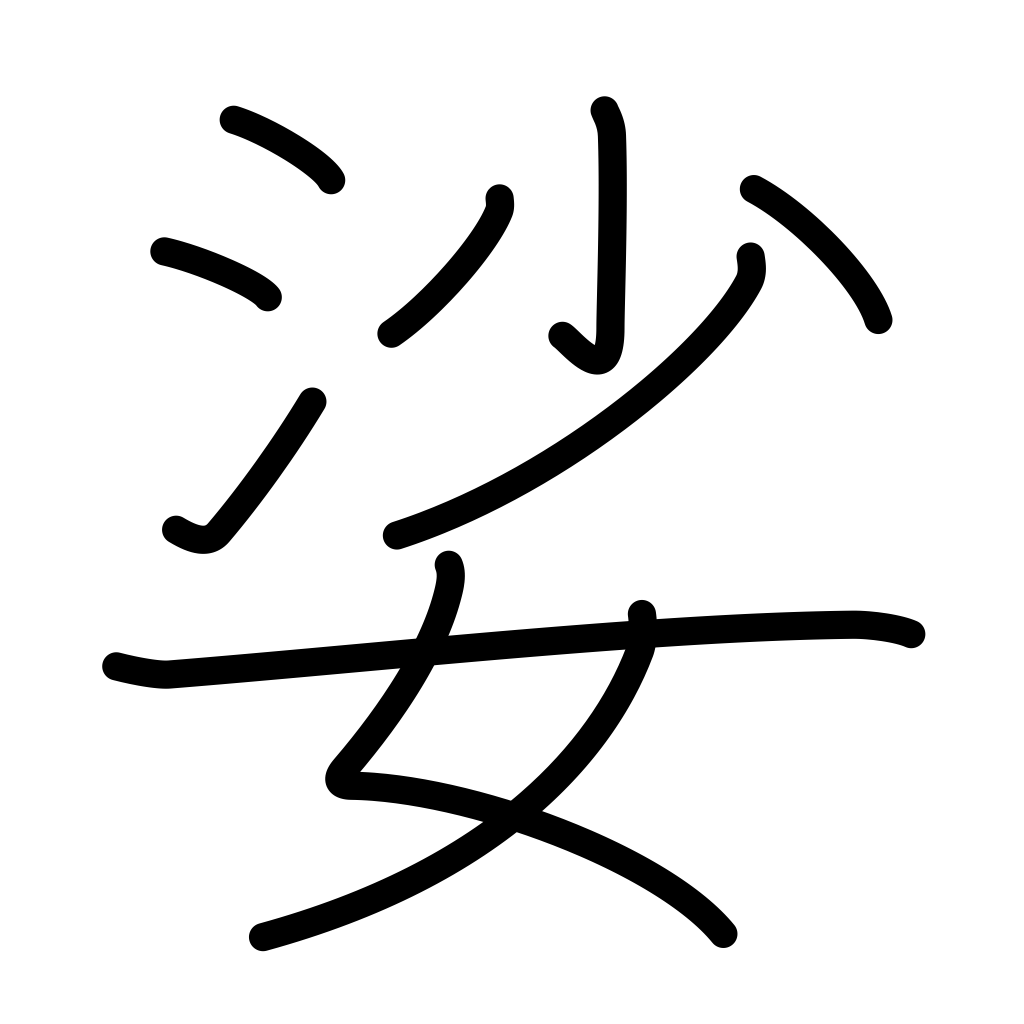
Meaning: old woman